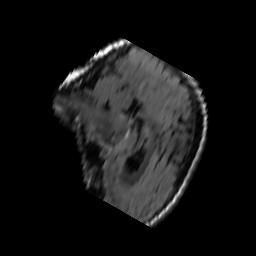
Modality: FLAIR
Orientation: sagittal
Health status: ill
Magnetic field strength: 3 T